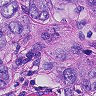
Metastatic tissue present: yes